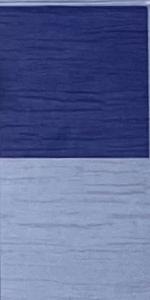
Label: Empty